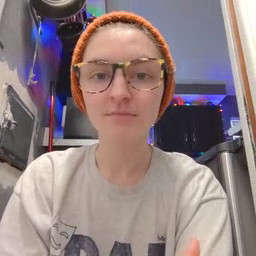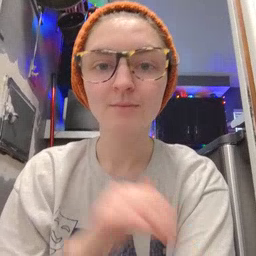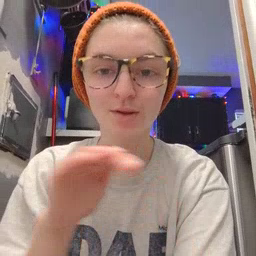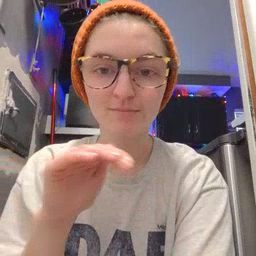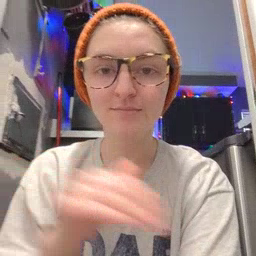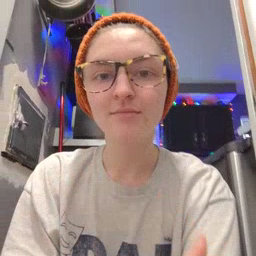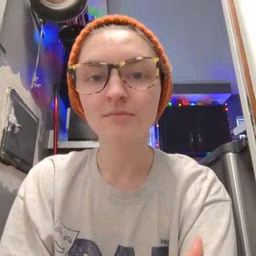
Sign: pool